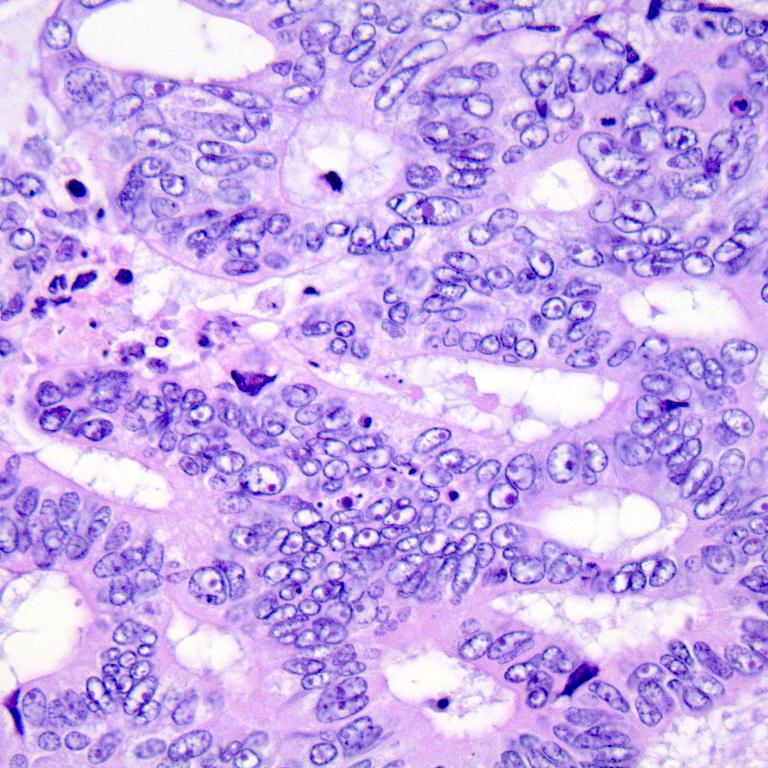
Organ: colon
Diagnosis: adenocarcinomas